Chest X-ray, PA view. Patient: 44 years old, sex F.
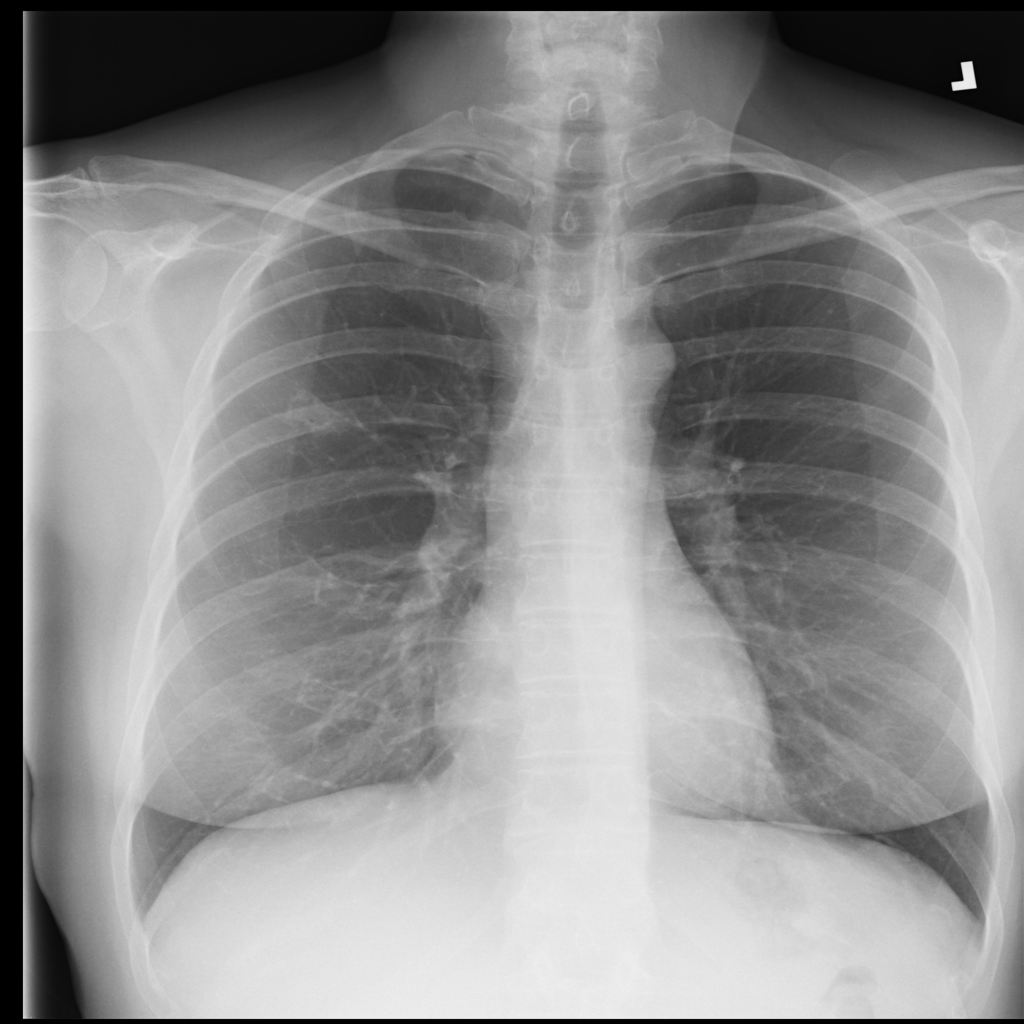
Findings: No Finding